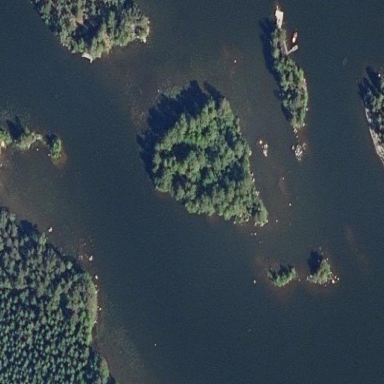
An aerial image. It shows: Islet.